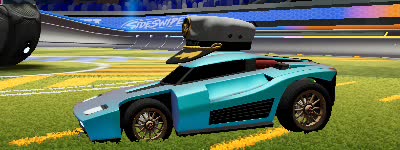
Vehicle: breakout